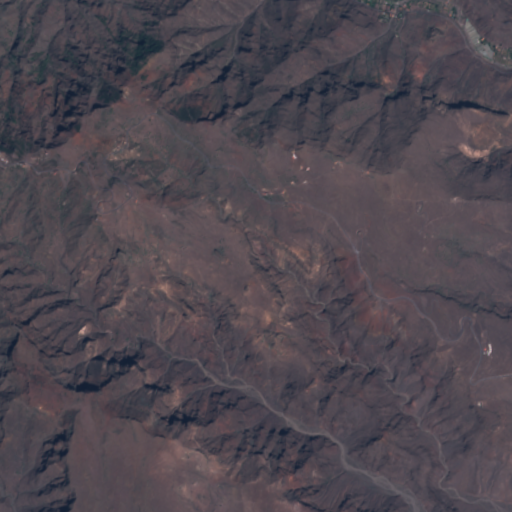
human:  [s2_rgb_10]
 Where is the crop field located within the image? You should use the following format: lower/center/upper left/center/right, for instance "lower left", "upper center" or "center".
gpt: The crop field is located in the upper right of the image.
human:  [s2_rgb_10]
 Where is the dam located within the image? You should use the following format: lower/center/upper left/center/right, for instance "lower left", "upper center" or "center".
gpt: The dam is located in the lower left of the image.
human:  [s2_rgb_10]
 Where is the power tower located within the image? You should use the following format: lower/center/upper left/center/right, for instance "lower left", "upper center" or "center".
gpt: The power tower is located in the center right of the image.
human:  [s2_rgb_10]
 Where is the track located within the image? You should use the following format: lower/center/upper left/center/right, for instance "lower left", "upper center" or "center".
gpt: There is no track in the image.